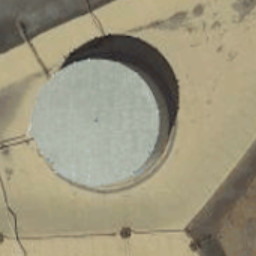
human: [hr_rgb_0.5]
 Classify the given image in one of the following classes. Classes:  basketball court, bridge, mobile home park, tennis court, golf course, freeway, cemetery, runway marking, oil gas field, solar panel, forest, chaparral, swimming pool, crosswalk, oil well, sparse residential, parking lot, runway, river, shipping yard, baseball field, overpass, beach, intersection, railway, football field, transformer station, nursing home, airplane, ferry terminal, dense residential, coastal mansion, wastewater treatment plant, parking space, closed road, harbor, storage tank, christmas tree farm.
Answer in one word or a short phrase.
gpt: storage tank